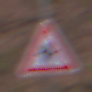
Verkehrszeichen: Vorfahrt
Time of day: Midday
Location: Outdoor (Nature)
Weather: Overcast
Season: Autumn
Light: Natural